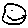
Label: smiley face